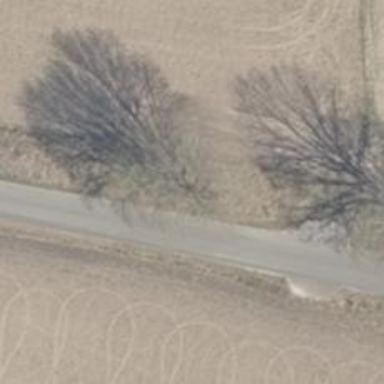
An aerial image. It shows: Avenue of deciduous broadleaved trees.